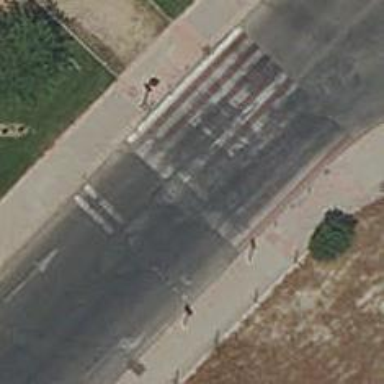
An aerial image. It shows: Uncontrolled crossing with traffic calming table on the road.